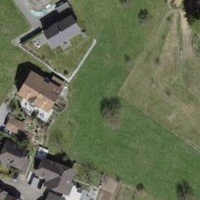
EUNIS habitat code: 55
Species observed at this site:
Nicandra physalodes